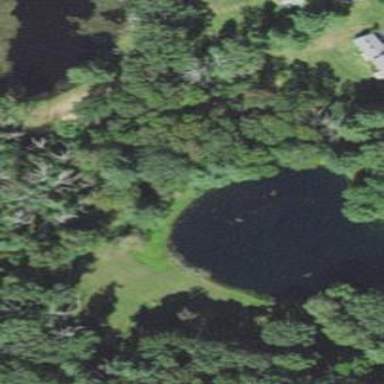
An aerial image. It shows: Pond surrounded by natural water.